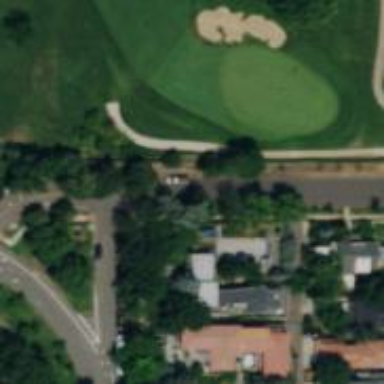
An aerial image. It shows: Well-maintained path primarily used as golf cart path.